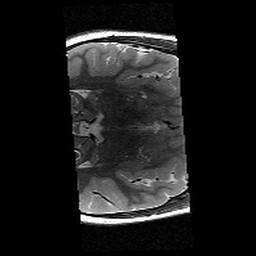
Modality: T2w
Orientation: axial
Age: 10
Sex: female
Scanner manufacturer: siemens
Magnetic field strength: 3 T
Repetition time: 9.23 s
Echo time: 0.067 s